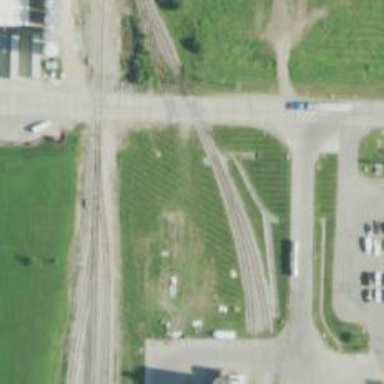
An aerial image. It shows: Abandoned railway yard.